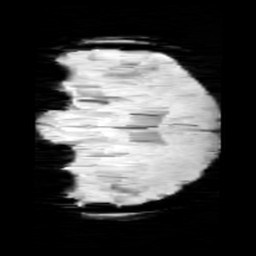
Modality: minIP
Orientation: coronal
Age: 12
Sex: male
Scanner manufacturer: siemens
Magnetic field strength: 3 T
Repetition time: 0.027 s
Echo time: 0.02 s